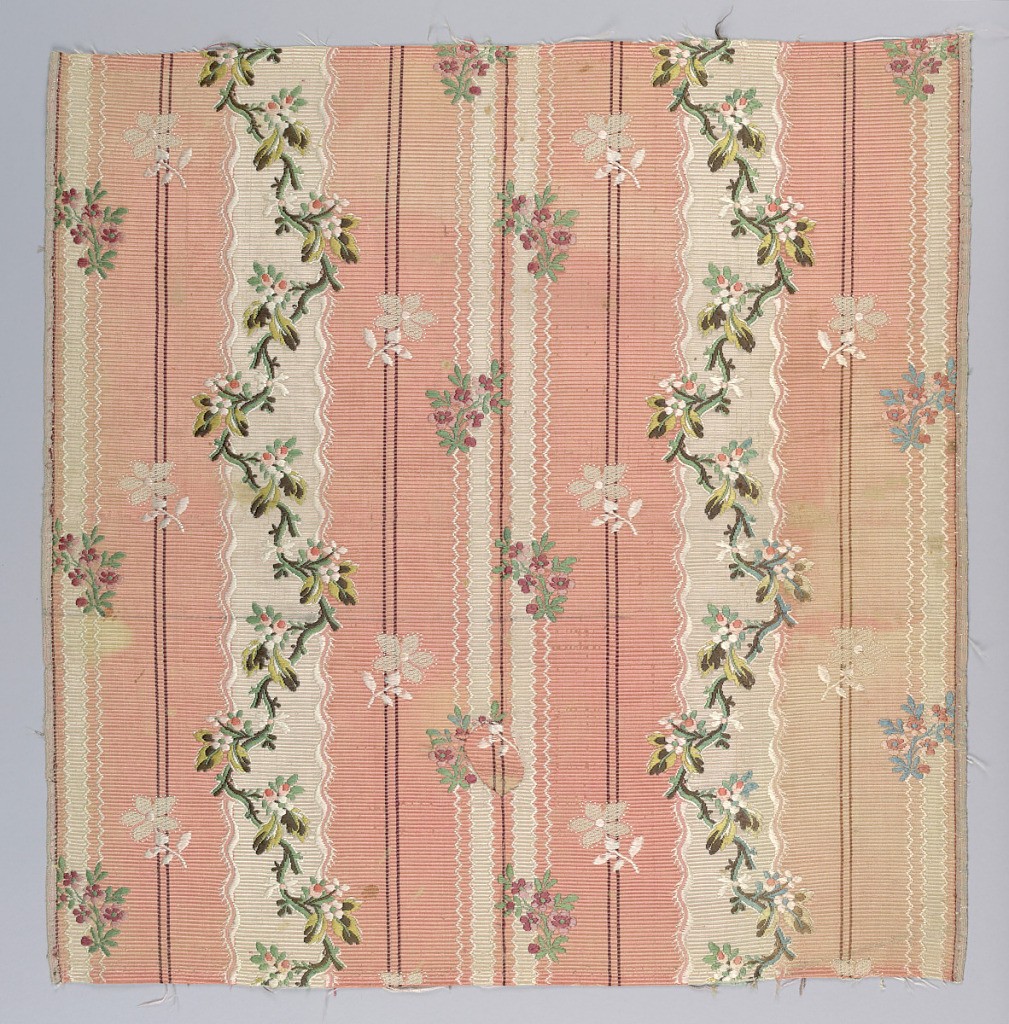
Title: Fragment
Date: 1750–1800
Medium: silk Technique: plain weave patterned by supplementary warp floats and discontinuous supplementary weft floats
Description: Zig-zag floral bands on pink and white striped background.